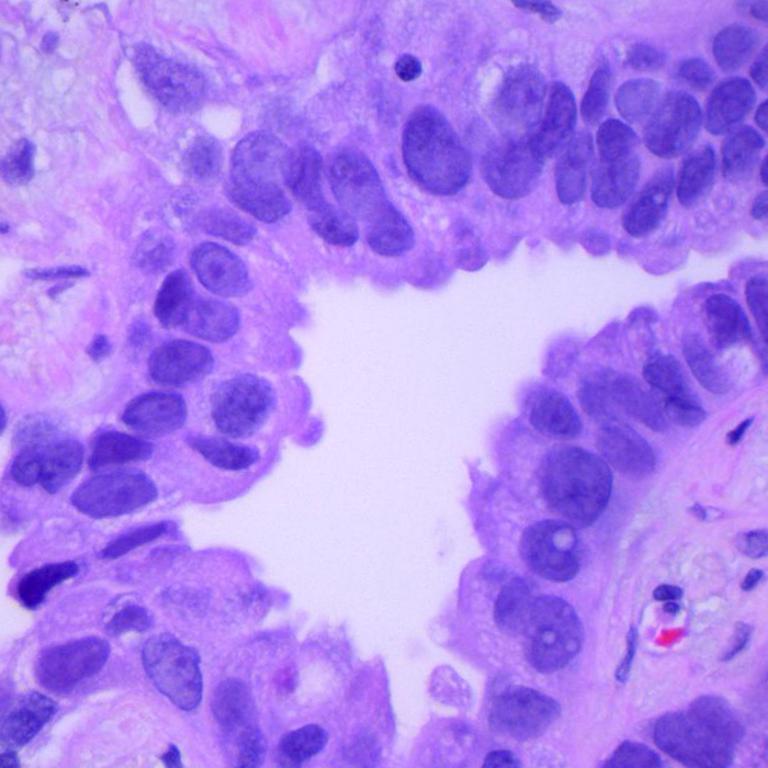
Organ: lung
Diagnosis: adenocarcinomas